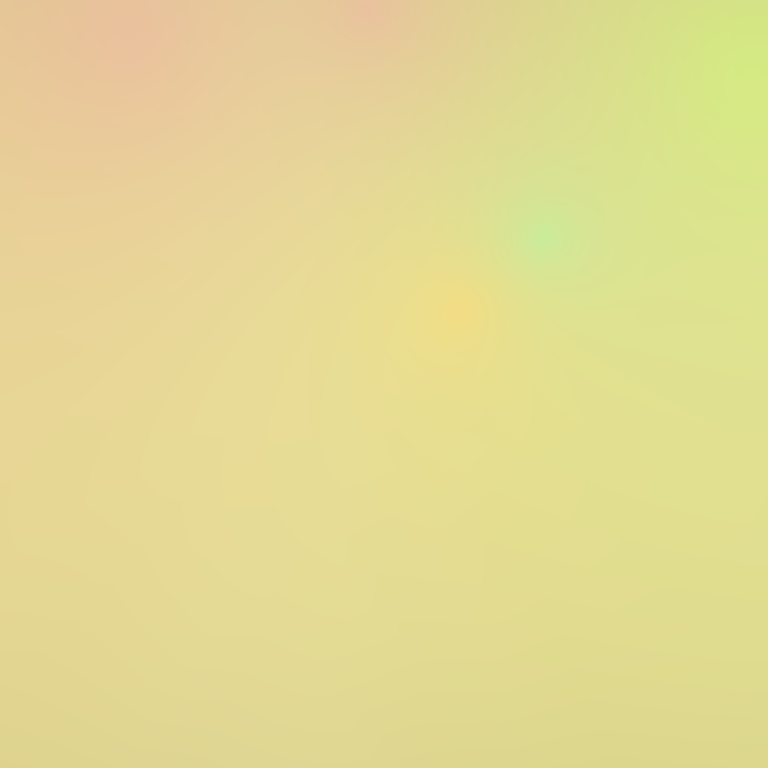
Abstract light effect, smooth gradient from soft yellow to gentle green, calm atmosphere, diffuse glow, no room, no furniture, no objects.